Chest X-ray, PA view. Patient: 70 years old, sex F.
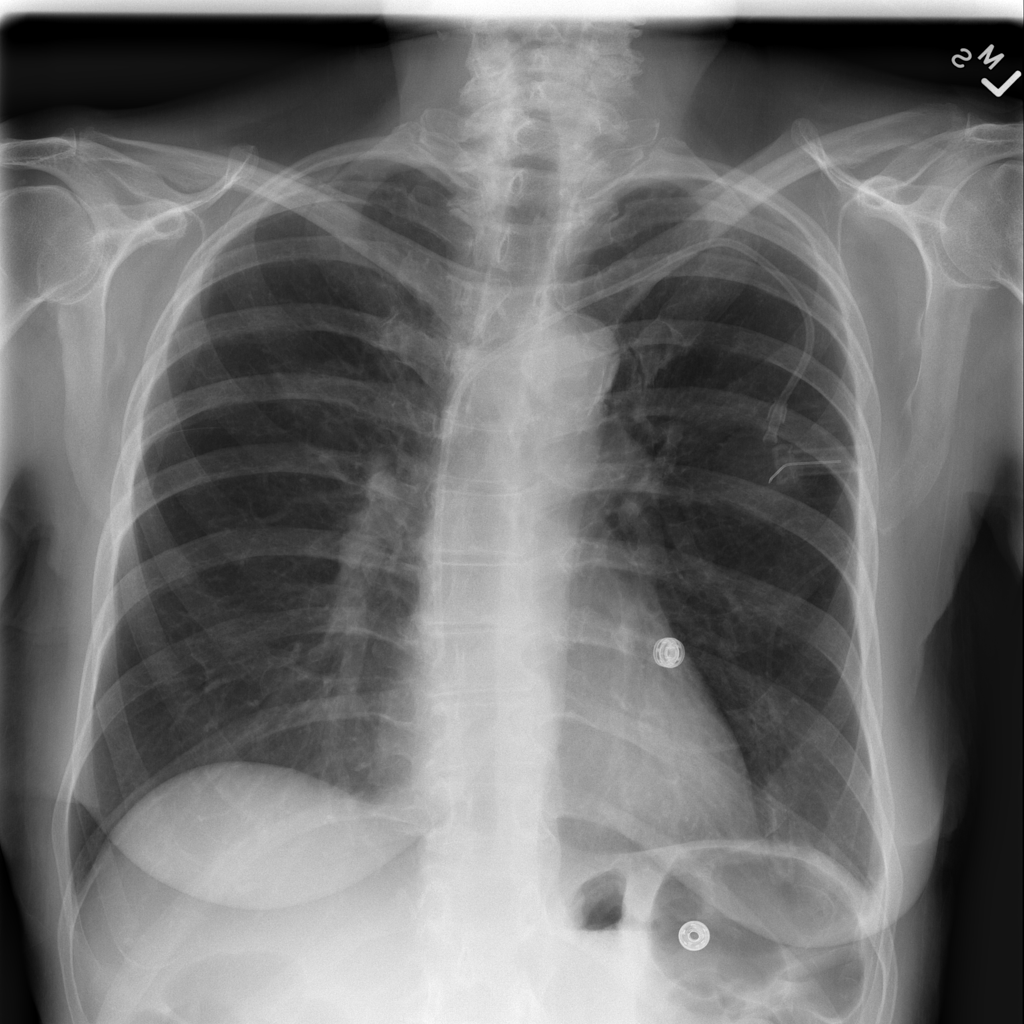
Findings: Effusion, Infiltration